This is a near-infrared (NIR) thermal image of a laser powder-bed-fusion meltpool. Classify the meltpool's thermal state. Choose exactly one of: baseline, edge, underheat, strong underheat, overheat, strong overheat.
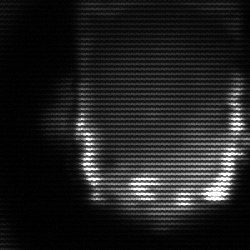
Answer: baseline